Interaction volume radius: 5 \u00c5
Interaction volume height: 20 \u00c5
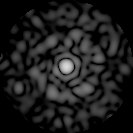
Disorder parameter: 0.8194